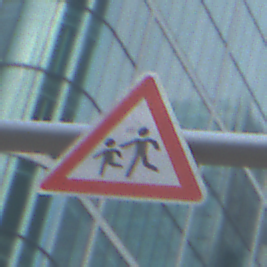
Verkehrszeichen: KinderRechts
Umgebung: Outdoor, Urban
Tageszeit: MorningAfternoon
Wetter: PartlyCloudy
Licht: Natural
Jahreszeit: NotSpecified
Kontrast: LowContrast